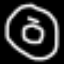
Label: donut